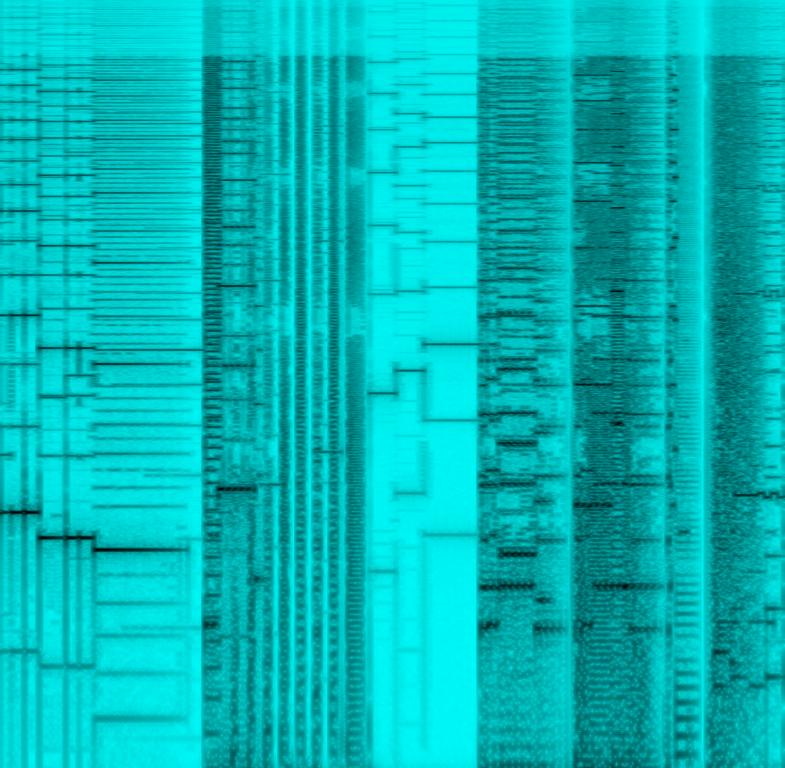
Music and random sounds from an old 8 bit video game. A children's melody interspersed with harsh, digitally distorted sounds. Experimental and dissonant to the point of being chaotic.